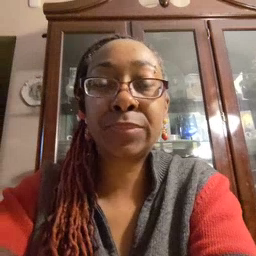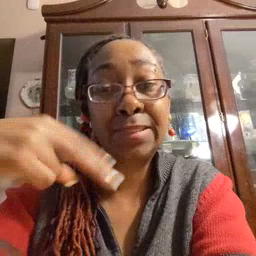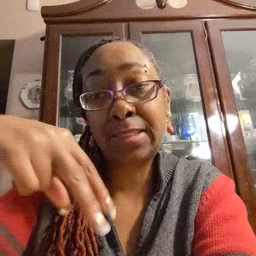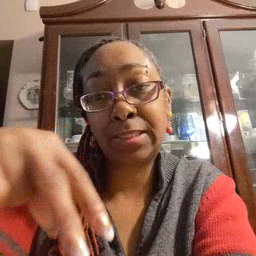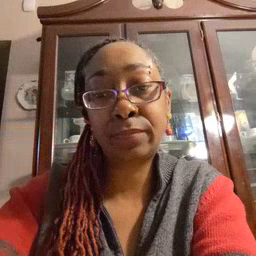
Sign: dance